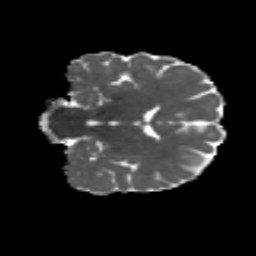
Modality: MD
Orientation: coronal
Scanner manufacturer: siemens
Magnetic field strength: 3 T
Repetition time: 4.16 s
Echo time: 0.0806 s